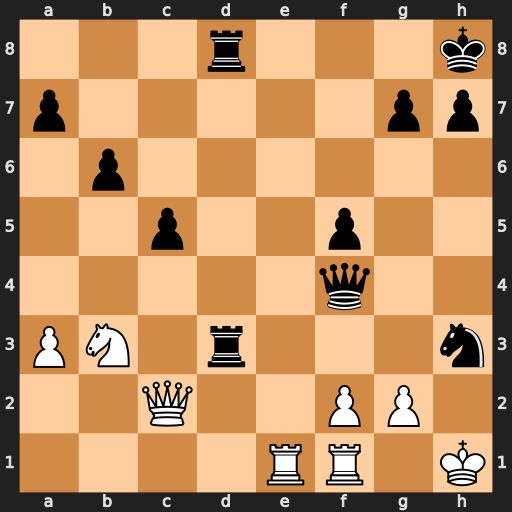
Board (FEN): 3r3k/p5pp/1p6/2p2p2/5q2/PN1r3n/2Q2PP1/4RR1K
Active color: w
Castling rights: -
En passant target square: -
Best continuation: Qxd3 Nxf2+ Rxf2